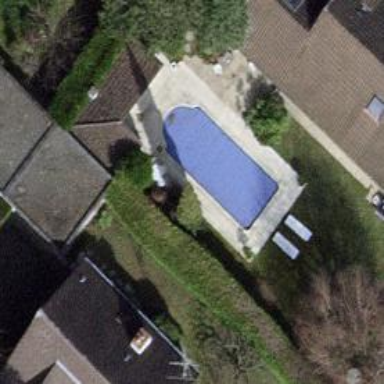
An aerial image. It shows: Swimming pool located in leisure land.